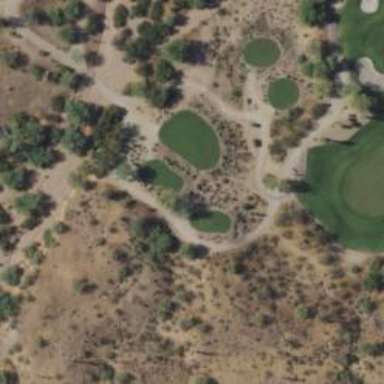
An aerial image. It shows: Golf tee.